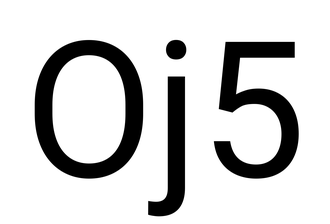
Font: Roboto_Regular